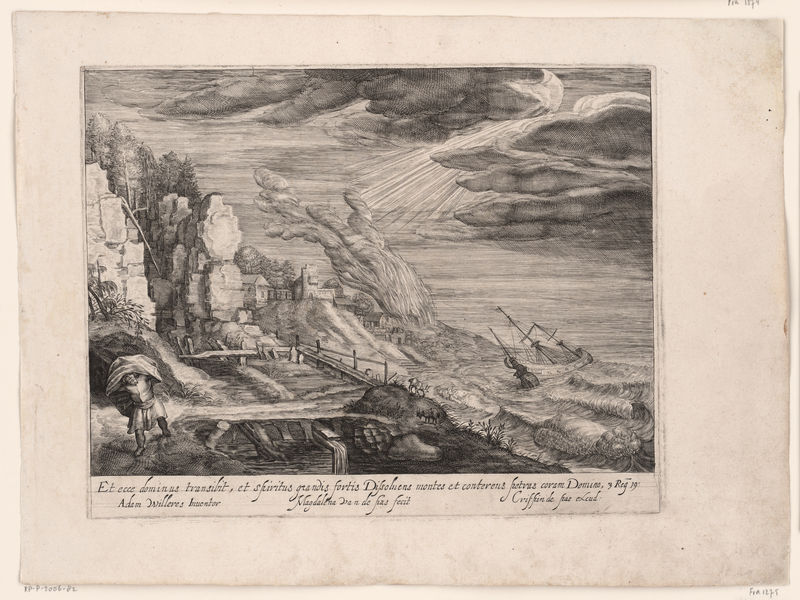
Titel: Elia slaat zijn mantel voor zijn gezicht
Künstler: Magdalena van de Passe
Standort: Amsterdam
Institution: Rijksmuseum
Schlagwörter: berg, felsen, feuer, himmel, mann, meer, bäume, landschaft, see, zeichnung, weg, wolke, mensch, wind, brücke, sonne, schiff, schrift, wellen, berge, fels, grafik, brand, steg, sturm, unwetter, strahlen, druck, radierung, stich, text